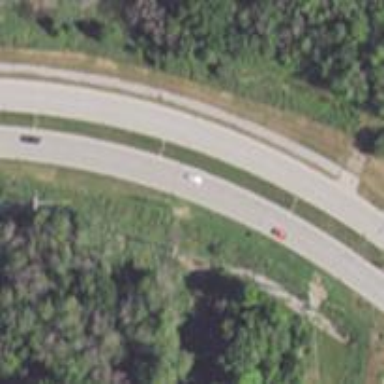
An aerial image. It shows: Primary highway with dual carriageway.